Question: on my x64 Windows 8.1 laptop almost all .NET CLR performance counters are missing.
Any ideas how to fix this?

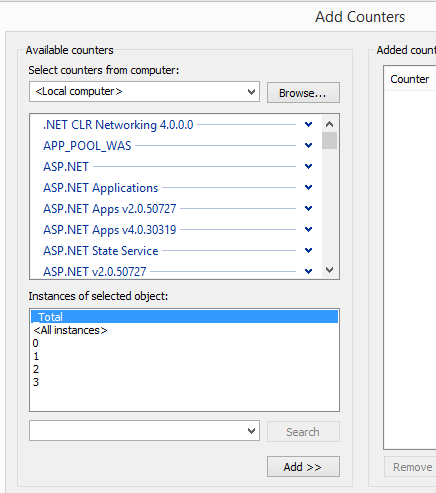
Answer: did the trick but the file was in
> C:\Windows\Inf.NETFramework
not in the
> %WINDIR%\Microsoft.NET\Framework*
directories.
Command 'lodctr C:\Windows\Inf\.NETFramework\corperfmonsymbols.ini' successfully restored .NET CLR counters.